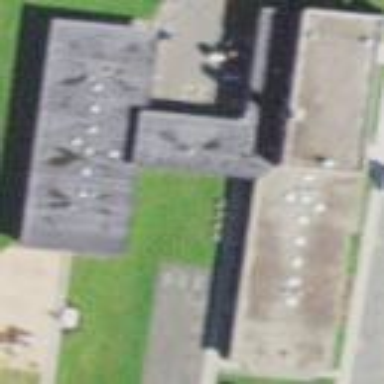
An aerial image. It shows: School building.